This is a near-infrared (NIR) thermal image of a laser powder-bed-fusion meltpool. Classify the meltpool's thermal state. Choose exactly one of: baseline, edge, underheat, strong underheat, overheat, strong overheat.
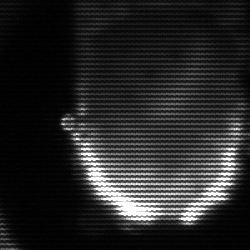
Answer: baseline